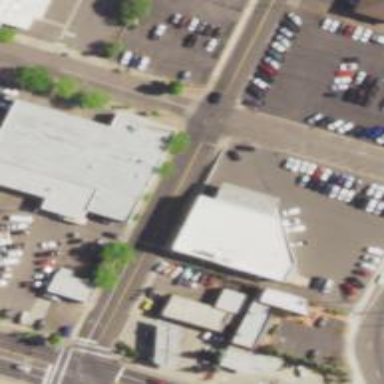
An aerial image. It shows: Alley classified as service road.